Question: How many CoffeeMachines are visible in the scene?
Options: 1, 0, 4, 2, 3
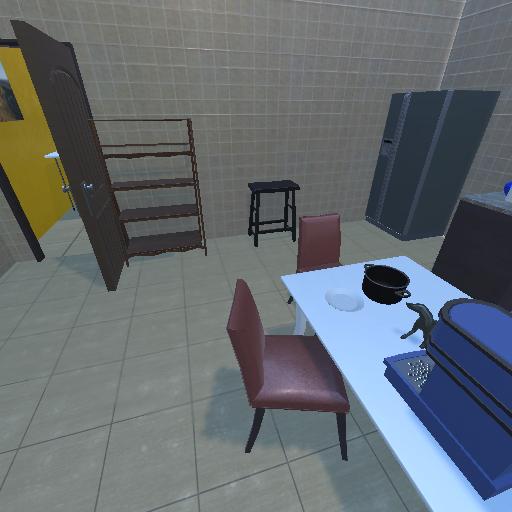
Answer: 1